Field crop: tomato
Growth stage: 1
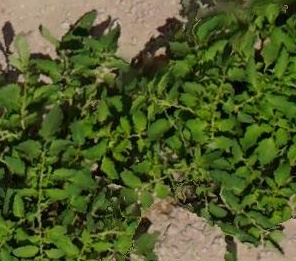
Species: tomato